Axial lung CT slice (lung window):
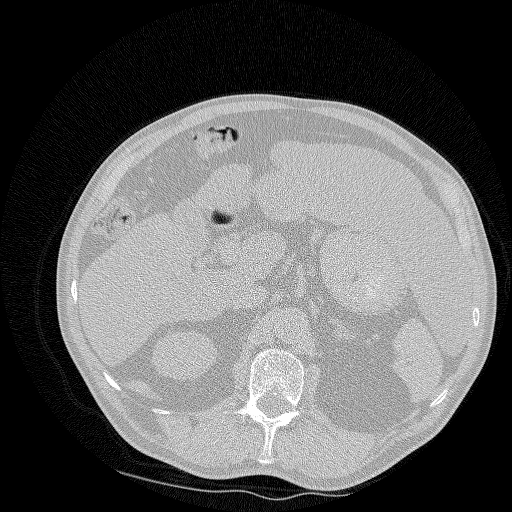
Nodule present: no